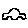
Label: car